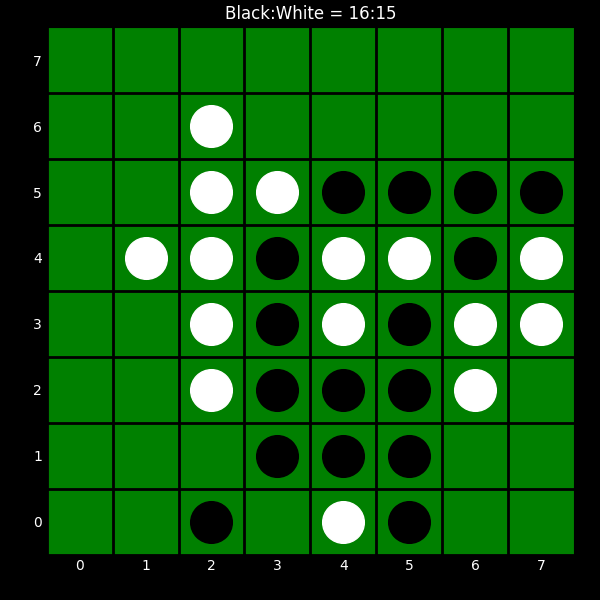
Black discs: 16
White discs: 15